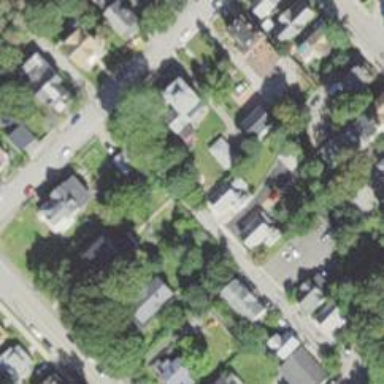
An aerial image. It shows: Residential driveway used as service road.